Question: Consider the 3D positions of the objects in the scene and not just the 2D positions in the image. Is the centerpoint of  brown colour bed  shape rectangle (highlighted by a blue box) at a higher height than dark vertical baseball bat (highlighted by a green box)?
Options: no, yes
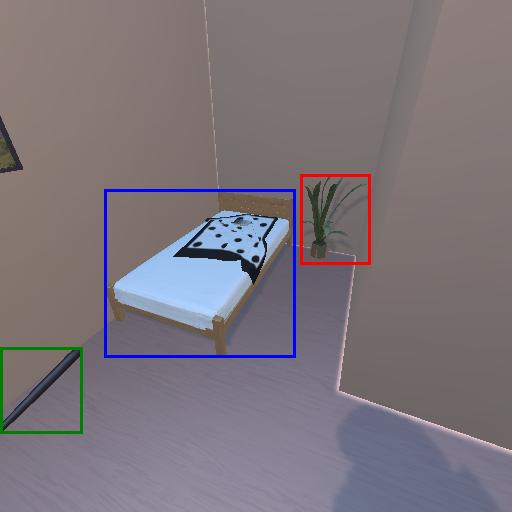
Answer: no